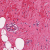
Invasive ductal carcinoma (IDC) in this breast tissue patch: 0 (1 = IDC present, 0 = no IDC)